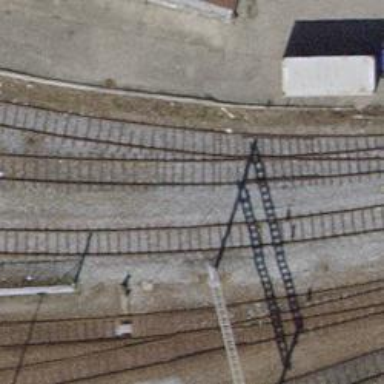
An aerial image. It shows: Abandoned railway spur with one track.